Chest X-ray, PA view. Patient: 38 years old, sex M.
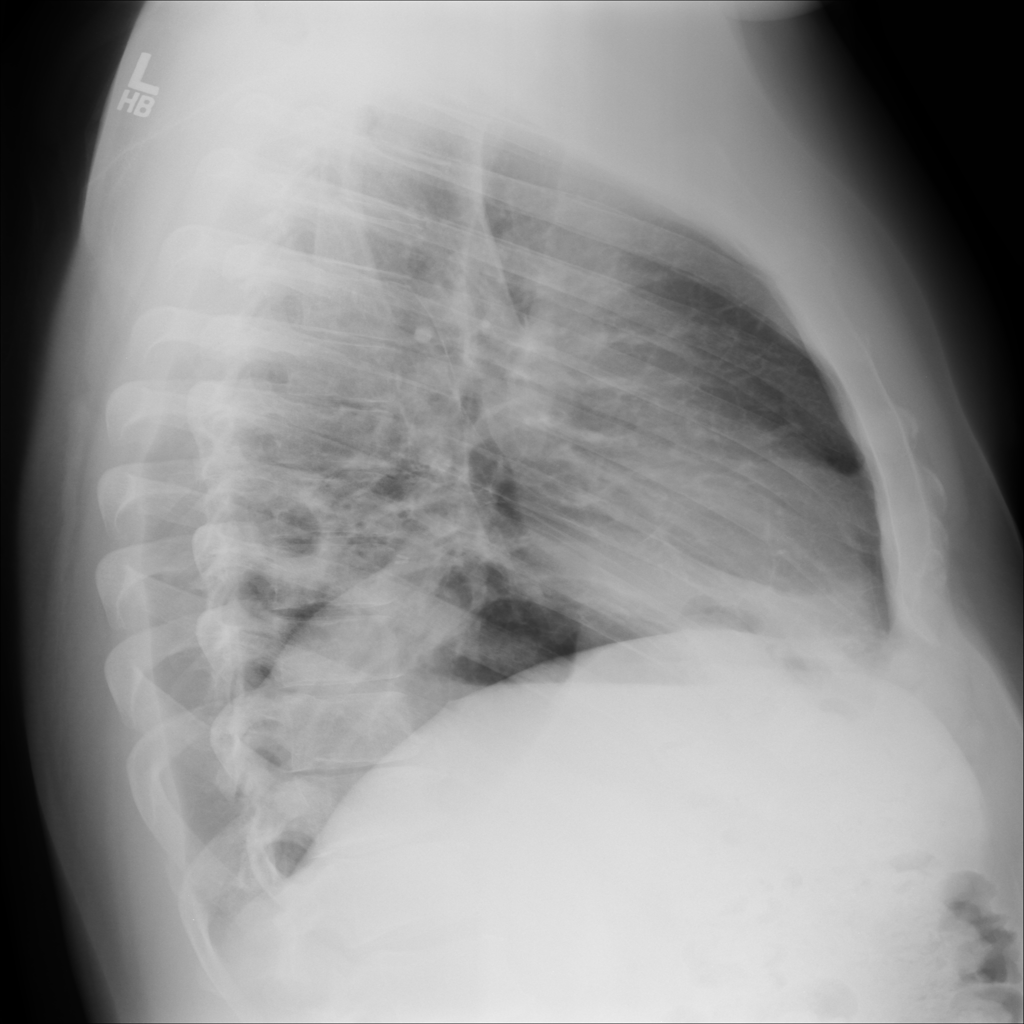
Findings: Fibrosis